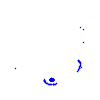
Particle: electron